Current action and preconditions to check: path_clear

Your task: For each precondition in the list above, predict whether it will hold at this action.

Consider the current scene as observed from the mobile robot's camera, and analyze the predicted future states of all dynamic agents (e.g., people, animals, vehicles, or any moving entities) within the NEXT SECOND.

IMPORTANT: Only answer "very likely" if you are absolutely certain—based on strong, clear evidence—that a dynamic agent will violate the precondition in the predicted future state. Do NOT answer "very likely" for unlikely, ambiguous, or low-probability risks.

Ask yourself for each precondition: Is there a high probability, with clear and convincing evidence, that the predicted future states of any dynamic agent will interfere with the predicted future state of the currently executing action within the NEXT SECOND, causing that precondition to fail?

Assess the risk level based on these predictions. Use "likely" or "very likely" if motions create a clear risk of interference.

Use "neutral" or "improbable" if agents are nearby but their predicted paths are clearly diverging or non-conflicting.

Failure Risk Categories: "very improbable", "improbable", "neutral", "likely", "very likely"

Answer Format: Output ONLY the probability_of_failure value from these categories: "very improbable", "improbable", "neutral", "likely", "very likely"

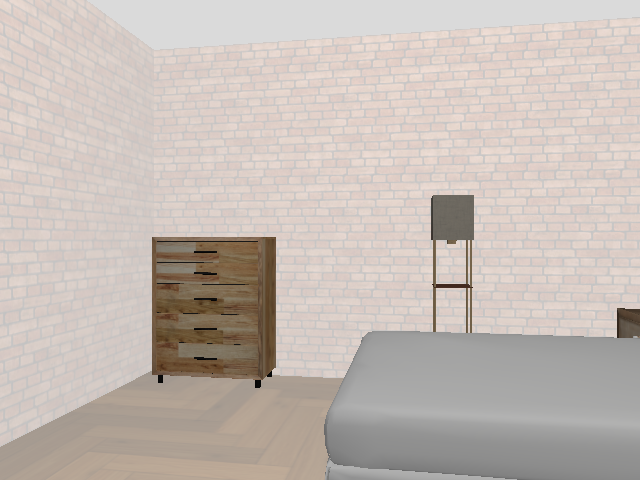

Answer: very improbable